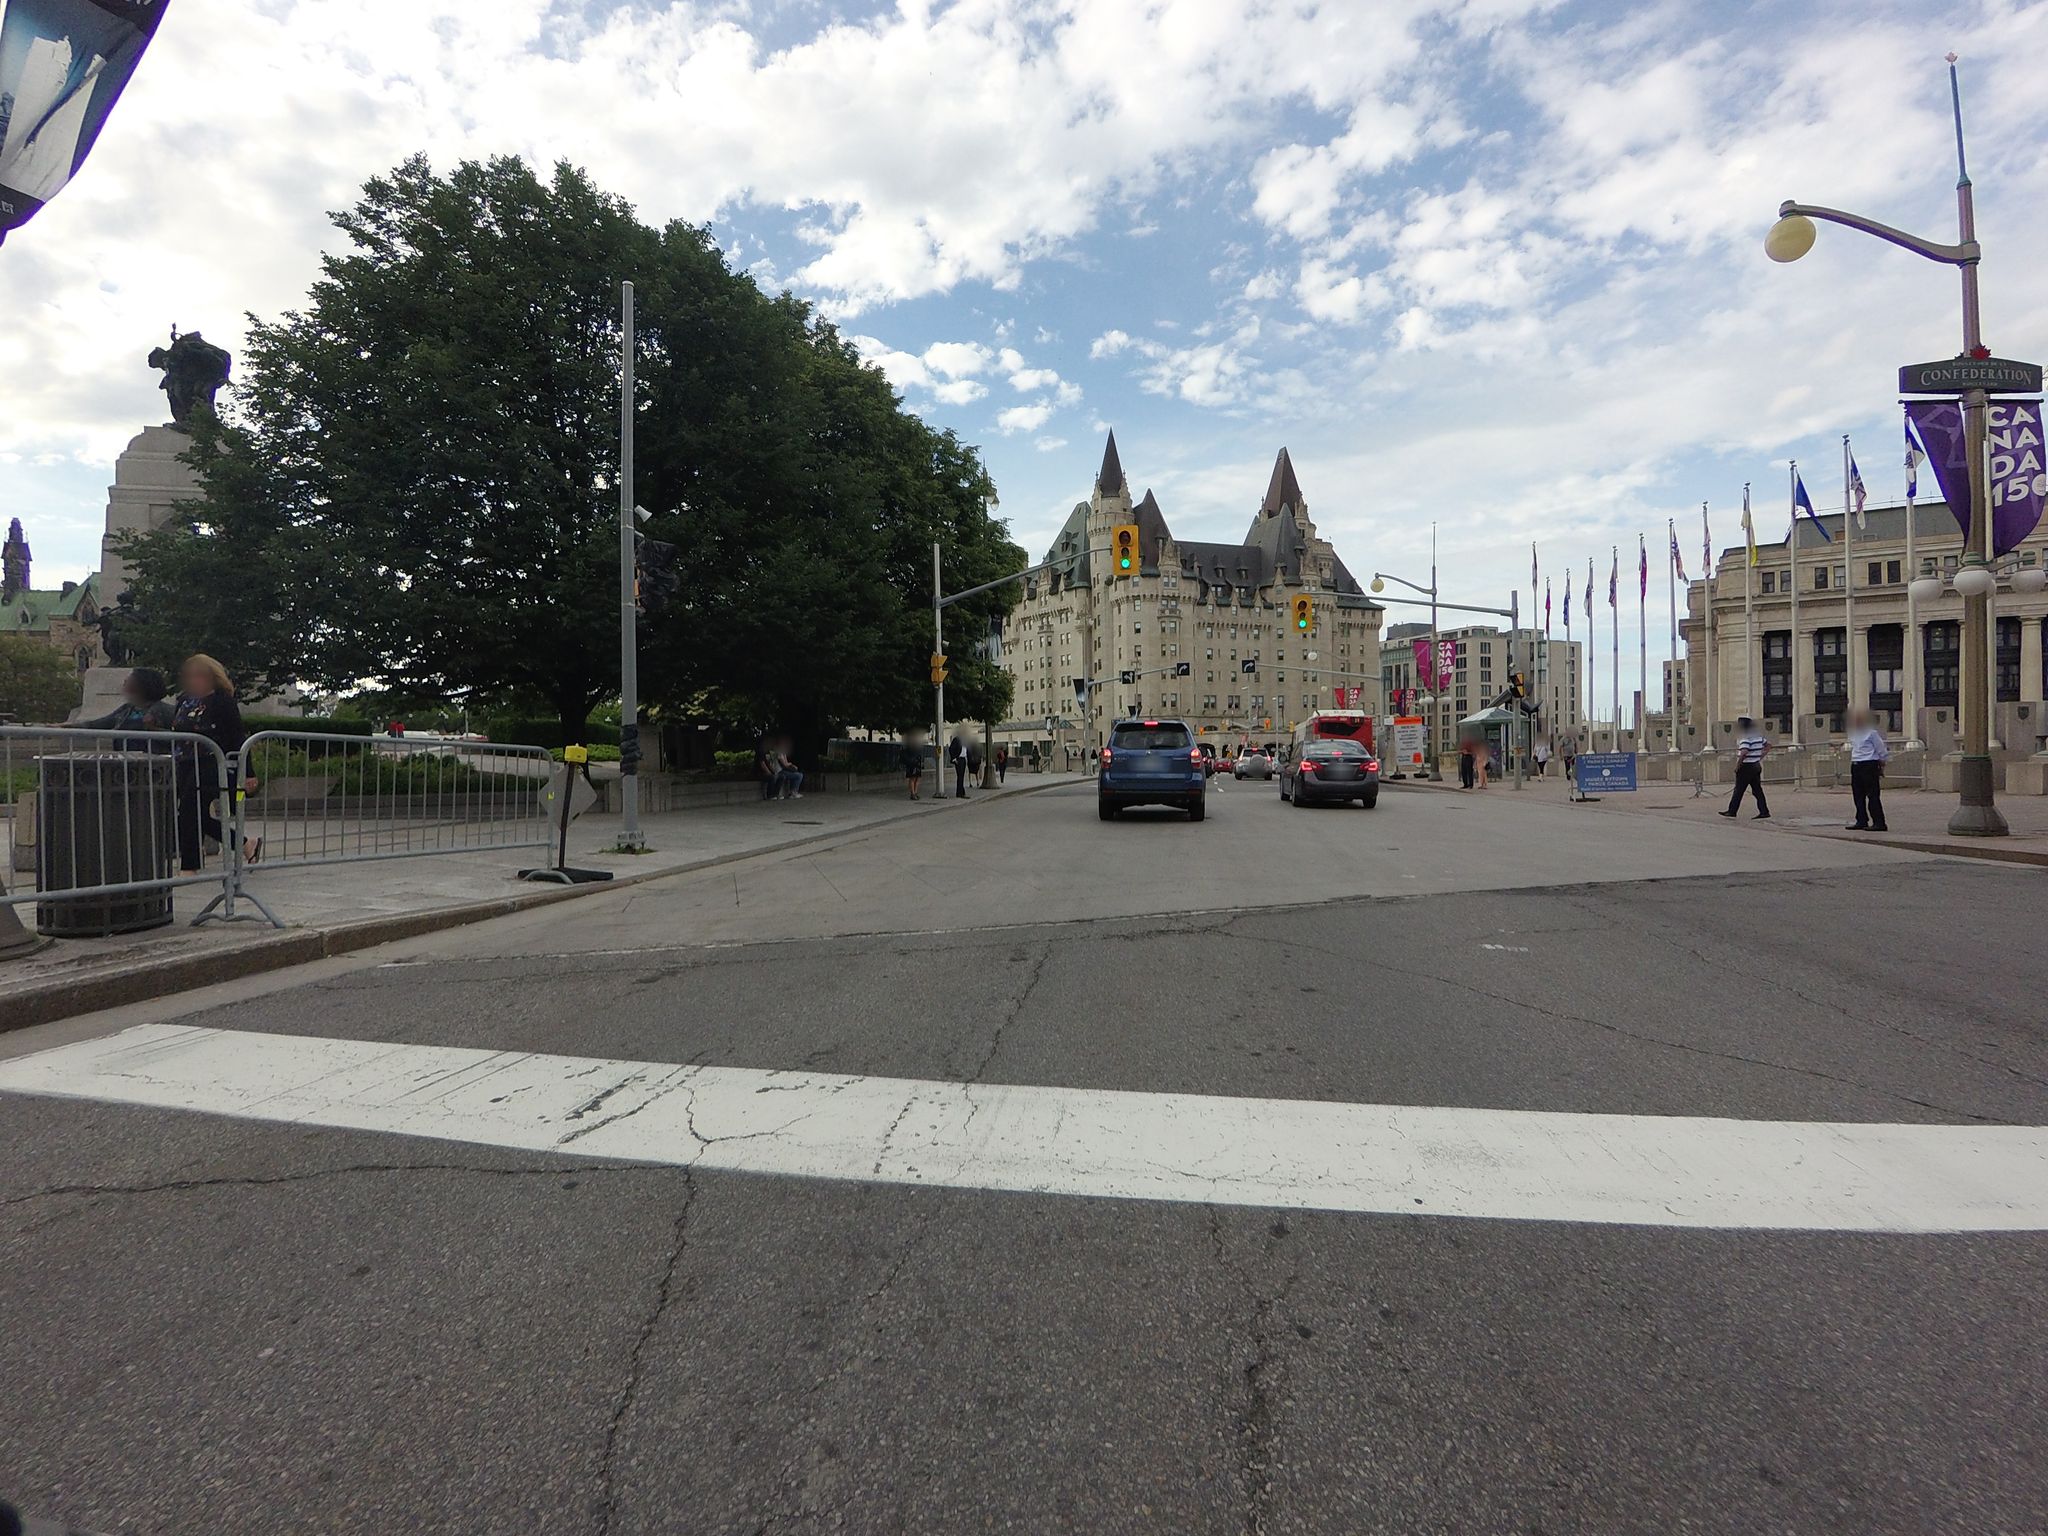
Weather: cloudy
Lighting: day
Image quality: good
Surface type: cycling surface
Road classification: footway
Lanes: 4
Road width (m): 4
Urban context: urban centre
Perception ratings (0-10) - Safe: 5.57, Lively: 9.08, Beautiful: 7.69, Boring: 1.96, Depressing: 2.98, Wealthy: 8.13